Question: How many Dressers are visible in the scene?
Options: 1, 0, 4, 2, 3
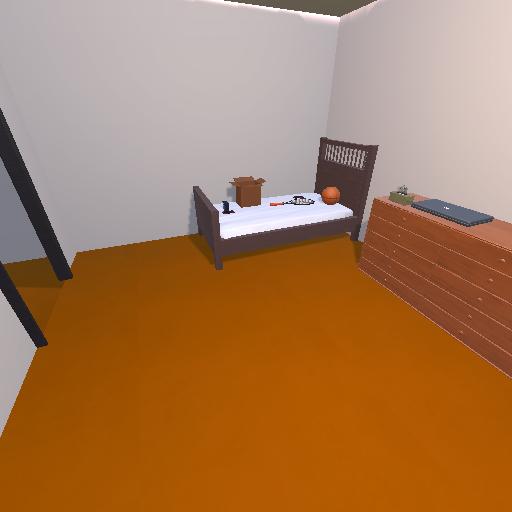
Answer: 1